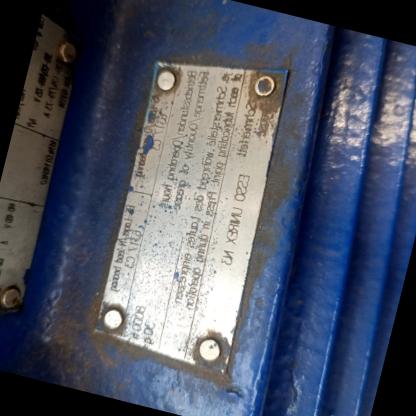
Klasa: tabliczka-znamionowa